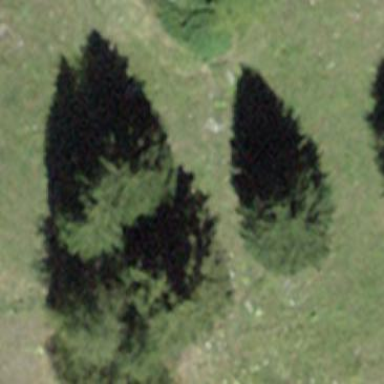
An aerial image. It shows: Forest area.